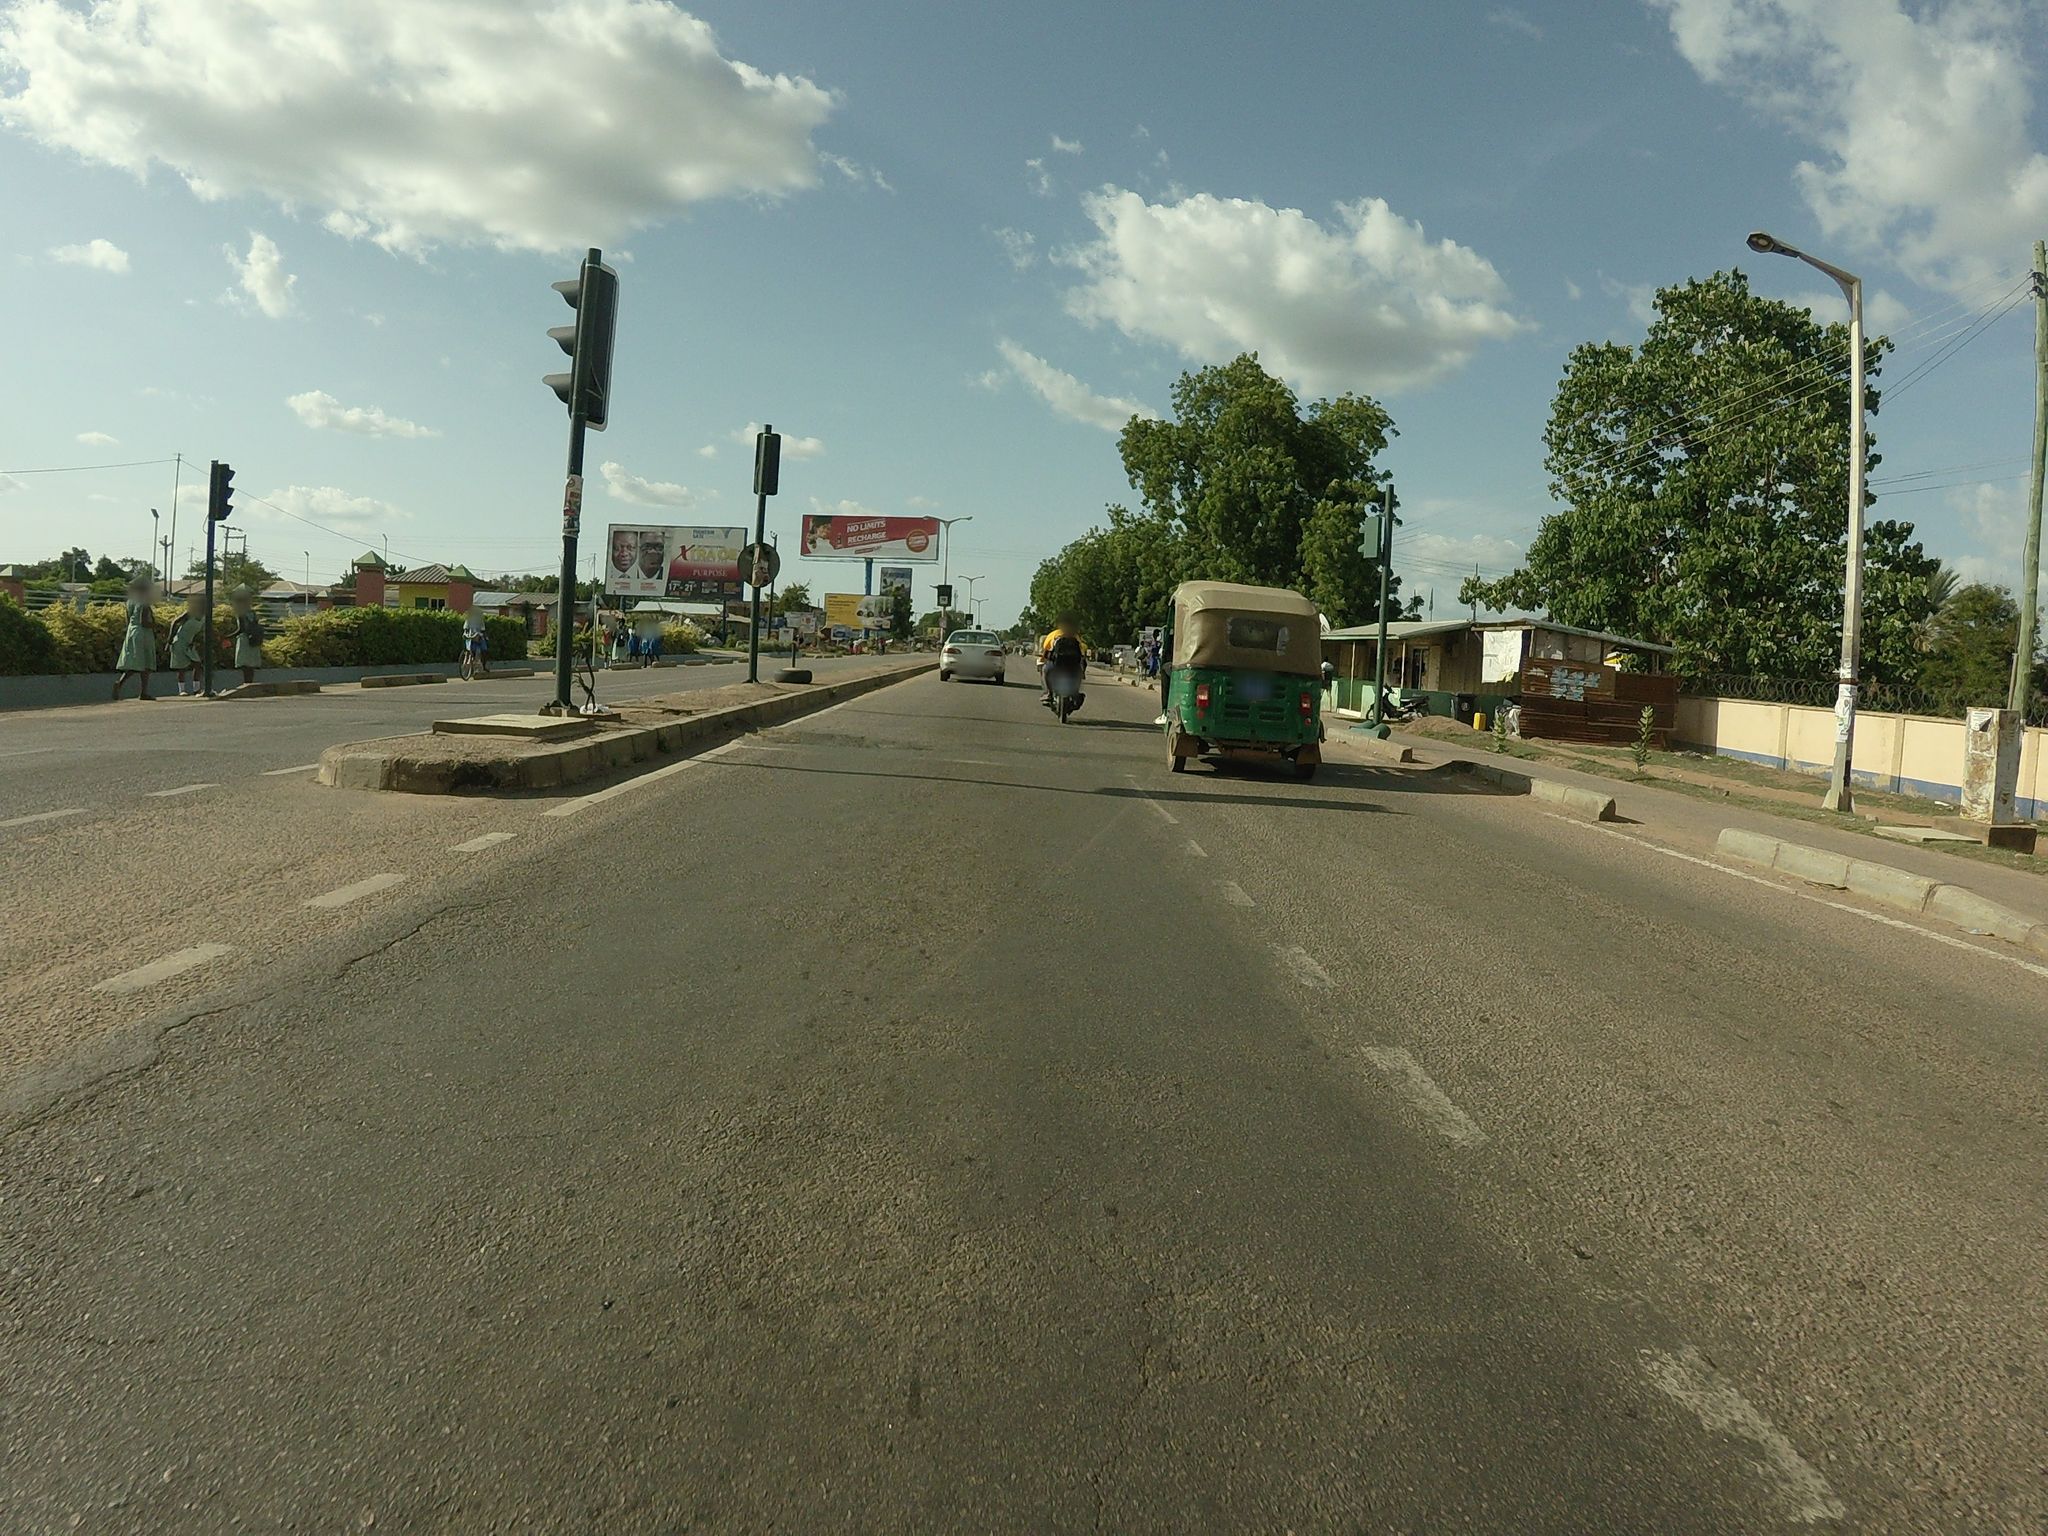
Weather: clear
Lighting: day
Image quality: good
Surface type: cycling surface
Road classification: trunk_link
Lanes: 2.0
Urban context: dense urban cluster
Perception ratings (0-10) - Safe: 2.91, Lively: 3.95, Beautiful: 2.67, Boring: 5.35, Depressing: 8.04, Wealthy: 1.75